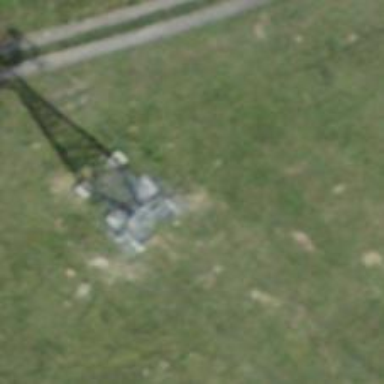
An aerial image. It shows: Pylon used for aerialway.